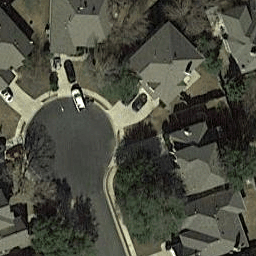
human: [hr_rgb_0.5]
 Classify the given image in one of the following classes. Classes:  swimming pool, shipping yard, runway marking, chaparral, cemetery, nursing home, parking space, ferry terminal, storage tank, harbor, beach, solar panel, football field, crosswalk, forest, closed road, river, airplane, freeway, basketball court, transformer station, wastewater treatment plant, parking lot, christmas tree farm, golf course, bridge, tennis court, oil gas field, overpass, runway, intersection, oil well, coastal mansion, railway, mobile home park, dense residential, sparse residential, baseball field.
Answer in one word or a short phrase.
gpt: closed road